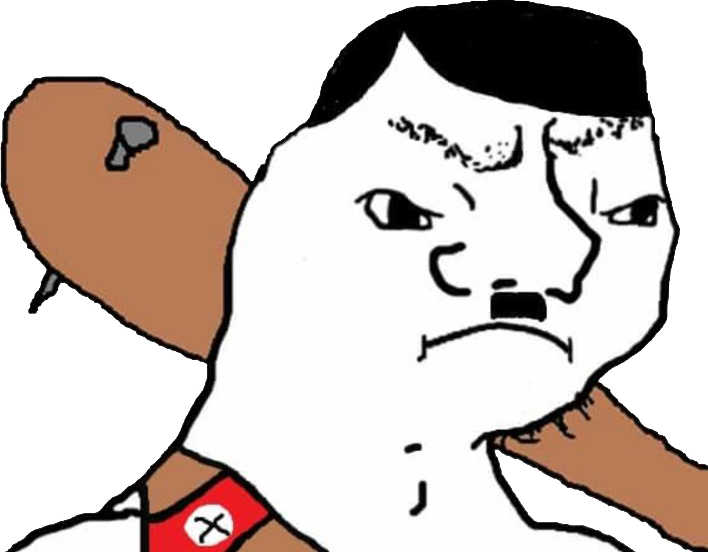
Label: 5_Grug